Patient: sex F, age 67
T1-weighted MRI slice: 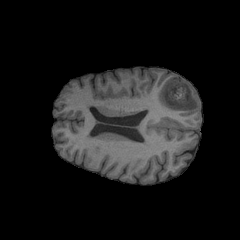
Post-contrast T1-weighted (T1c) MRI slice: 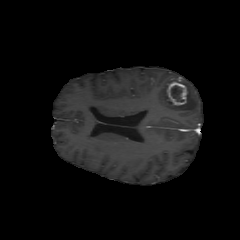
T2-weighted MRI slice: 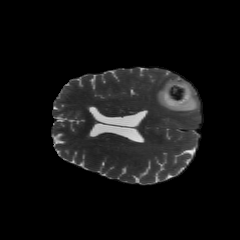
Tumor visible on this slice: yes
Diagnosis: Glioblastoma, IDH-wildtype
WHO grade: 4